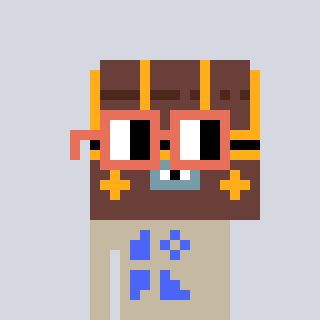
a pixel art character with square orange glasses, a treasure chest-shaped head and a bege-colored body on a cool background